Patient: sex M, age 31
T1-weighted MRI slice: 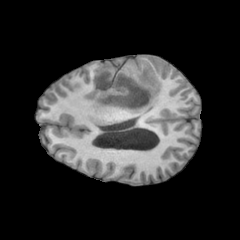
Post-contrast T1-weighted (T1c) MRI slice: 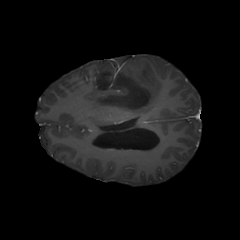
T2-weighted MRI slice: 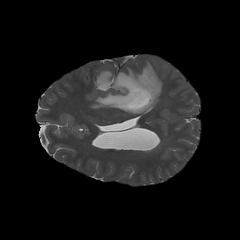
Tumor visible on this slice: yes
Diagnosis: Astrocytoma, IDH-mutant
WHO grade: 3